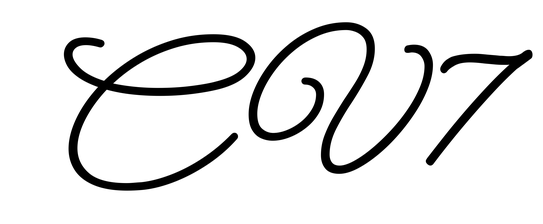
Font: MeowScript-Regular